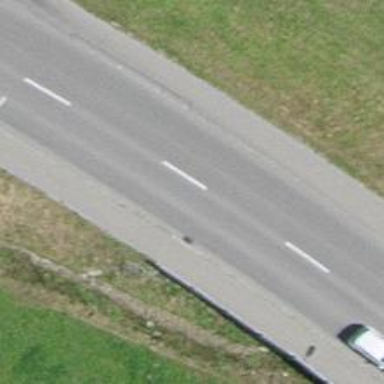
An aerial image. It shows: Secondary road with asphalt surface.